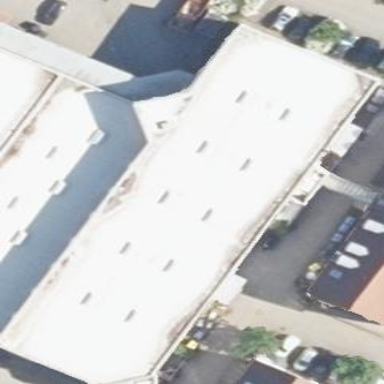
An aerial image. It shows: Commercial building.